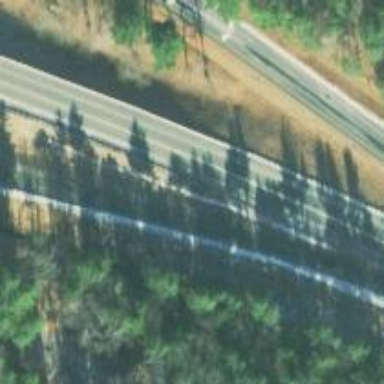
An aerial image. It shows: Trunk link highway.